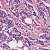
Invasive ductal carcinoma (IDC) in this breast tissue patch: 1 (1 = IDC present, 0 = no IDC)